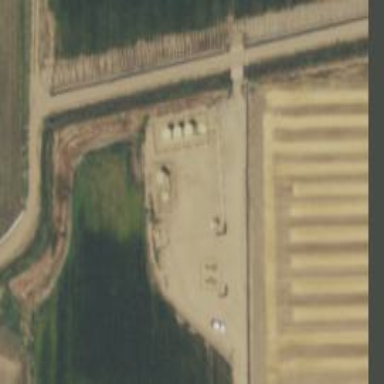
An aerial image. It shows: Storage tank that is man-made.